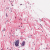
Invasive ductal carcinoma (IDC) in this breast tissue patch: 0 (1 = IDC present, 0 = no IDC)